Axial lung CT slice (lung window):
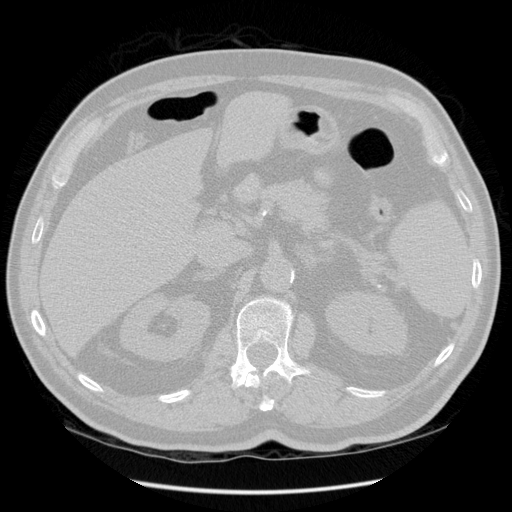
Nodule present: no